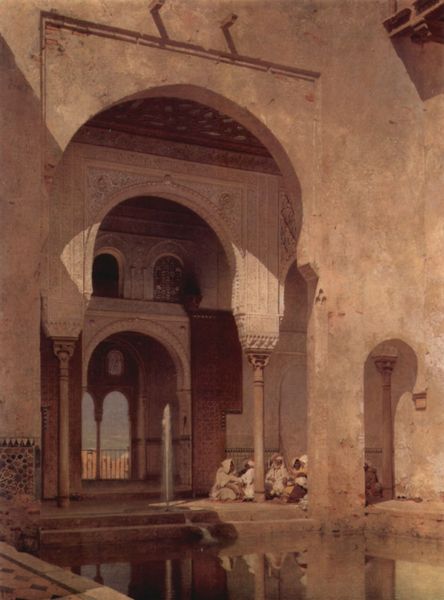
Titel: Alhambra
Künstler: Adolf Seel
Standort: Düsseldorf
Institution: Kunstmuseum
Schlagwörter: blau, dunkel, gemälde, gruppe, mann, meer, schatten, wasser, weiß, baden, gelb, impressionismus, landschaft, menschen, ocker, see, sitzen, stadt, teich, abend, braun, fenster, hell, holz, licht, marmor, männer, pfeiler, schwarz, säule, säulen, tür, ausblick, gebäude, haus, rot, beige, gespräch, leute, malerei, wand, architektur, kleidung, mensch, stein, spiegel, öl, häuser, spiegelung, gitter, sonne, boden, figur, kutte, realismus, sitzend, personen, person, rosa, brunnen, rund, bassin, springbrunnen, aussicht, balkon, spanien, ansicht, bogen, naturalismus, vedute, spiegelbild, lehm, warm, hitze, sonnenlicht, wüste, mauer, hof, türe, empore, figuren, rundbogen, ölgemälde, wasse, verzierung, maler, stuck, balken, stufe, stufen, tor, reflexion, bögen, wände, bad, eingang, gang, arkade, innenhof, durchblick, moschee, orient, orientalisch, palast, torbogen, heiss, schlicht, becken, asien, fliesen, scheich, kacheln, mosaik, arkaden, kapitelle, kapitell, widerspiegelung, arabisch, harem, sicht, gärtner, kühl, historismus, ausgang, fontäne, kutten, tempel, orientalismus, wasserbecken, wachen, arabien, islam, türkei, brunne, araber, marokko, klenze, kollonade, atrium, durchsicht, von klenze, istanbul, bägen, maurisch, fez, abkühlung, andalusien, mosaiksteine, hufeisenbogen, orien, patio, mauren, orientalen, muslime, alhambra, ruam, lehmbau, nee, ornamentiert, mosaiksteinchen, granada, mohammedanisch, schwimbad, wassersäule, orietalismus, azulejos, riad